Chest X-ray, AP view. Patient: 19 years old, sex M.
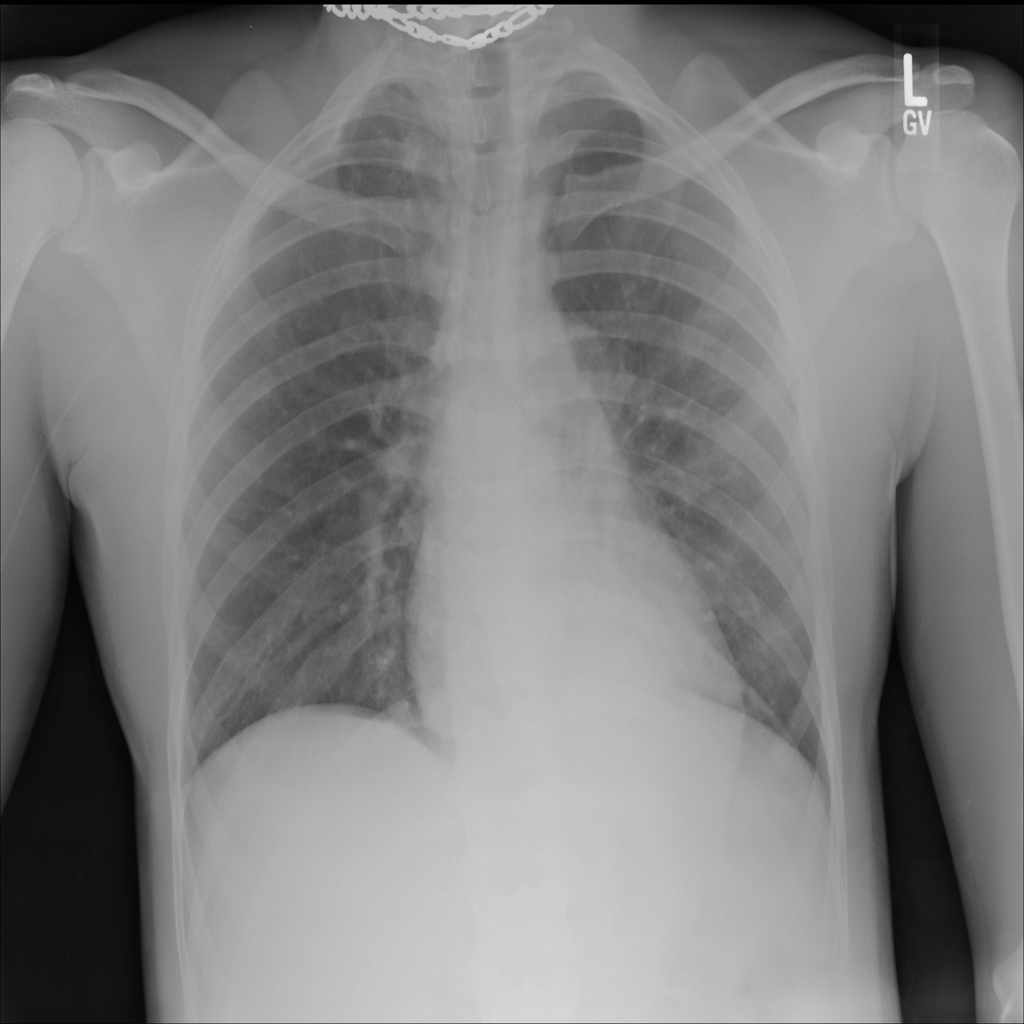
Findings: Atelectasis, Consolidation